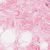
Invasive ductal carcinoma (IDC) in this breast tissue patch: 0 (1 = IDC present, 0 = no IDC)